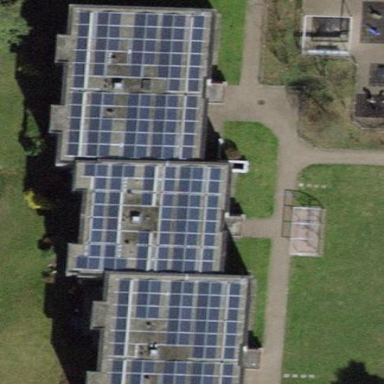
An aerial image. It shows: Solar power generator using photovoltaic method with solar photovoltaic panel types.